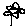
Label: flower